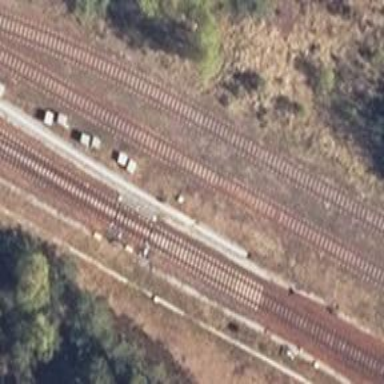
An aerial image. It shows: Railway switch with the turnout pointing to the right.